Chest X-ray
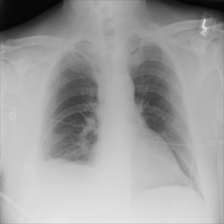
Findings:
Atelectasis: negative
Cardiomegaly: negative
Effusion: negative
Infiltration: negative
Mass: negative
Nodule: negative
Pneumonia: negative
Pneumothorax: negative
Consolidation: negative
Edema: negative
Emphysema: negative
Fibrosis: negative
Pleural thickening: negative
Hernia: negative